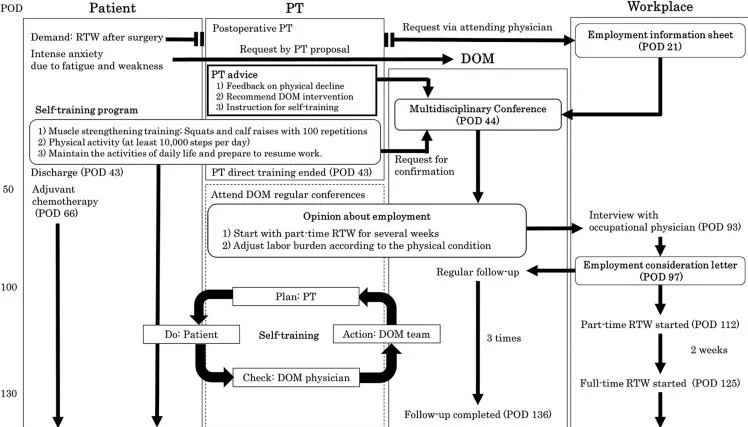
Flow diagram from discharge to RTW. RTW, return to work; DOM, department of occupational medicine; POD, postoperative day; PT, physical therapy; ADL, activity of daily living.
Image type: chart (chart)